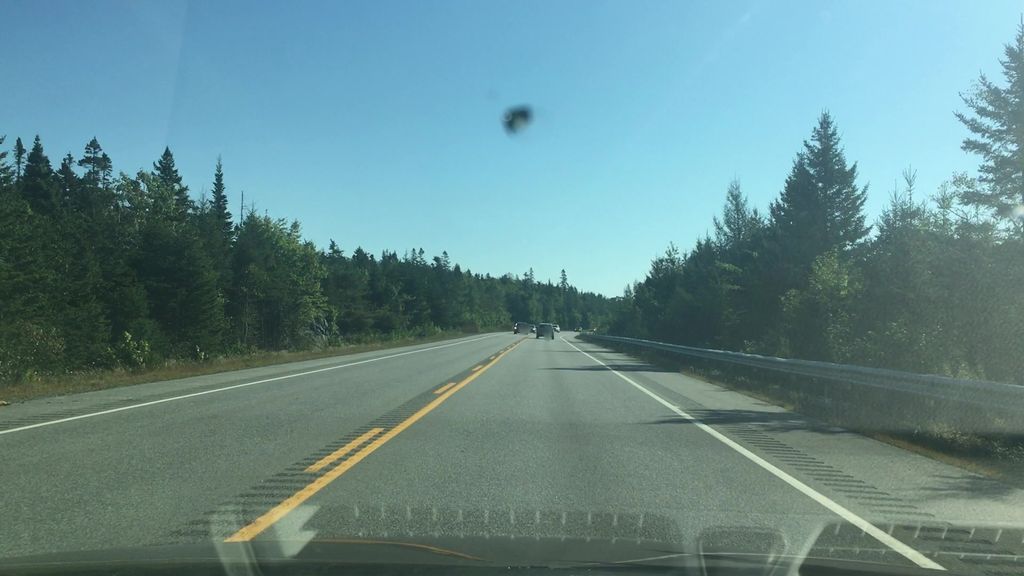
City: halifax